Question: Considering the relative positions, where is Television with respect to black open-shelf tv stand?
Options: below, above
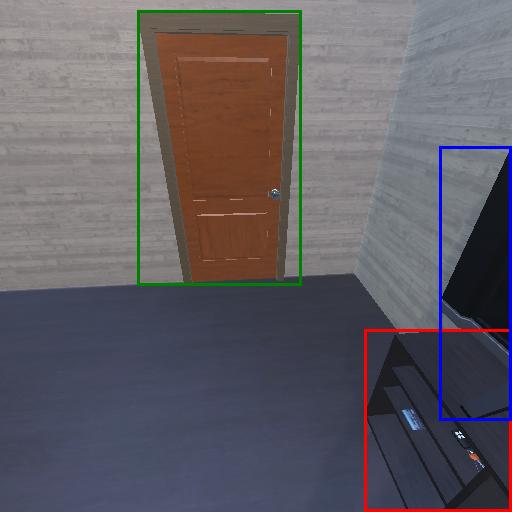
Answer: below